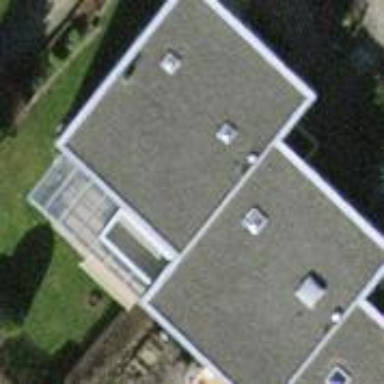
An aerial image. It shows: Terrace building.